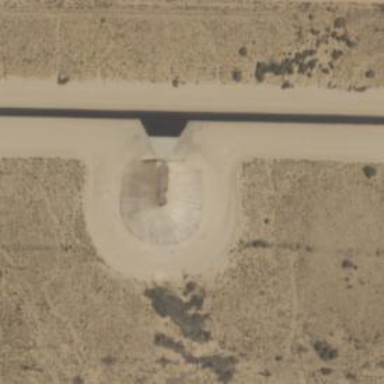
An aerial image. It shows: Military bunker for protection and defense.